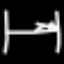
Label: bed